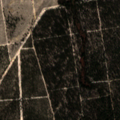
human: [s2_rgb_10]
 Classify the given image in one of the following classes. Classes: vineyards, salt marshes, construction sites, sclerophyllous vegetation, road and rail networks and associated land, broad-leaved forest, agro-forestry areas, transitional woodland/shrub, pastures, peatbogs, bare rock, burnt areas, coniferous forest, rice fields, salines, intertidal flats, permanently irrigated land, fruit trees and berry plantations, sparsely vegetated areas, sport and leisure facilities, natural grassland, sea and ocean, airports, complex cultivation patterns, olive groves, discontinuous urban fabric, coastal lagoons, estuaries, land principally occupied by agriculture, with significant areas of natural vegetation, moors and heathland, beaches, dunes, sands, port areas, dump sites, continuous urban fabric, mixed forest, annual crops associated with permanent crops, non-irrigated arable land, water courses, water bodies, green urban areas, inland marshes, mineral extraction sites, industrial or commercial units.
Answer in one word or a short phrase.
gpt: coniferous forest, transitional woodland/shrub